Question: I'm using Facebook SDK to login to facebook account...
after trying to sign in white screen appears and stuck on it..
this is my code :
'
public class MainActivity extends Activity implements OnClickListener{
'''
Facebook fb;
ImageView pic, button;
@Override
protected void onCreate(Bundle savedInstanceState) {
super.onCreate(savedInstanceState);
setContentView(R.layout.activity_main);
// Toast.makeText(MainActivity.this, "", Toast.LENGTH_SHORT).show();
String APP_ID = "151170088390760"; // getString(R.string.APP_ID);
fb = new Facebook(APP_ID);
button = (ImageView) findViewById(R.id.login);
pic = (ImageView) findViewById(R.id.profile_pic);
button.setOnClickListener(this);
updateButtonImage();
}
private void updateButtonImage() {
if(fb.isSessionValid()) {
button.setImageResource(R.drawable.logout_button);
}else {
button.setImageResource(R.drawable.login_button);
}
}
@Override
public void onClick(View v) {
if(fb.isSessionValid()) {
try {
fb.logout(getApplicationContext());
updateButtonImage();
} catch (MalformedURLException e) {
e.printStackTrace();
} catch (IOException e) {
e.printStackTrace();
}
} else {
// login to facebook
fb.authorize(MainActivity.this, new DialogListener(){
@Override
public void onFacebookError(FacebookError e) {
Toast.makeText(MainActivity.this, "onFacebookError()", Toast.LENGTH_SHORT).show();
}
@Override
public void onError(DialogError e) {
Toast.makeText(MainActivity.this, "onError()", Toast.LENGTH_SHORT).show();
}
@Override
public void onComplete(Bundle values) {
updateButtonImage();
Toast.makeText(MainActivity.this, "onComplate()", Toast.LENGTH_SHORT).show();
}
@Override
public void onCancel() {
Toast.makeText(MainActivity.this, "onCancel()", Toast.LENGTH_SHORT).show();
}
});
}
}
@Override
protected void onActivityResult(int requestCode, int resultCode, Intent data) {
super.onActivityResult(requestCode, resultCode, data);
fb.authorizeCallback(requestCode, resultCode, data);
}
'''
'
I made sure that the Keystore many times
and I have registered my application to facebook developers site
thank you for helping :)
this is the white screen pic:

I'm using the Facebook SDK 3.0.1
cuz I tried to login from other facebook account that was not signed as developer
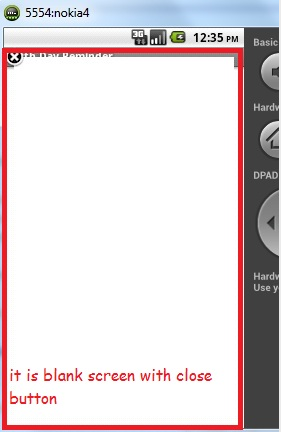
Answer: the problem was :
I'm trying to login from facebook account not that I signed as a developer
Just signing in from the developer account of the app solved the problem.